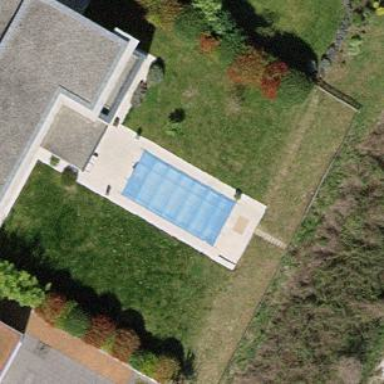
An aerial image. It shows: Swimming pool located in leisure land.